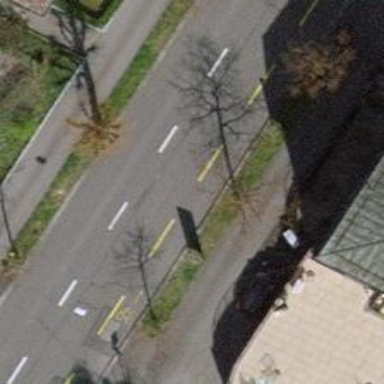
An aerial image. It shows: Tree-lined avenue.